Question: I'm documenting my Objective-C code for the Quick help function in Xcode like this:

but I have a little problem in documenting the : it's possibile use the tag ?
Because this comment doesn't work:
'''
/**
the URL base for backend APIs
@code
codeexample;
@endcode
*/
@property (nonatomic, strong) NSString *baseUrl;
'''
but this works:
'''
/**
the URL base for backend APIs
*/
@property (nonatomic, strong) NSString *baseUrl;
'''
Maybe tag can not be used with properties? Or I'm doing something wrong?
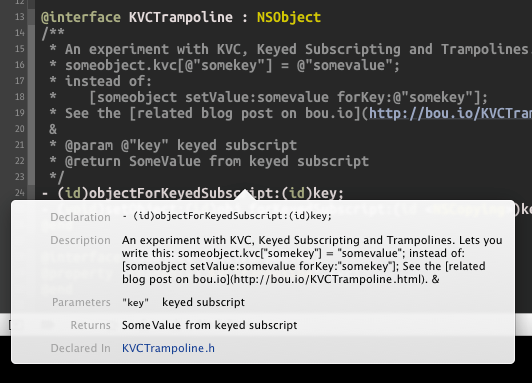
Answer: That style of documentation doesn't work with properties, only methods. That's why @psobko's example works and your doesn't. They documented a method definition.